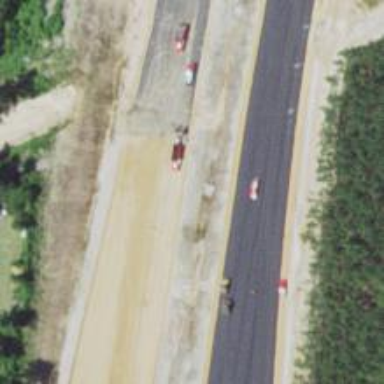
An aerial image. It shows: Asphalt surface.